Question: I have a complex set of dynamic functions that I'm having a problem with more than one instance of .click(). In the below code the first click (saveLocalChart) only calls itself once each time the editChartModal() is called but the removeLocalChart click calls for each time the function was called.
'''
function editChartModal(location) {
if(!localStorage.getItem(location)){
$('.saveLocalChart').click(function(e){
e.preventDefault();
console.log('add chart: ', location); // DEBUG
var kpiString = $('#'+location).data('params').kpistring;
var rtt = $('#'+location).data('params').rtt;
saveChartLocal(location,kpiString,chartTitle,chartSubTitle,rtt);
$('.clearChart').show();
$('.saveChart').hide();
});
}else{
$('.removeLocalChart').on('click', function(e){
e.preventDefault();
console.log('remove chart: ', location); // DEBUG
localStorage.removeItem(location);
$('.clearChart').hide();
$('.saveChart').show();
});
}
}
'''

Any ideas what could be causing this without having to upload my entire codebase (which has gotten bloated)?
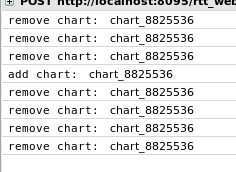
Answer: The best practice is to always unbind the click event before binding a new one. So just before '.click(...', add '.unbind('click')' and before '.on('click', ...', add '.off('click')' and see if you still have the same issue.